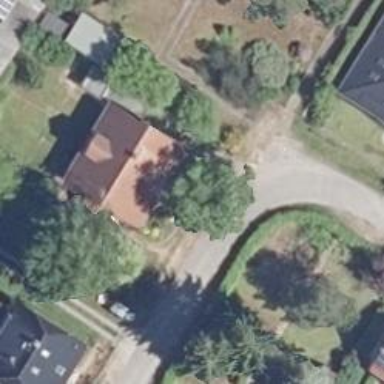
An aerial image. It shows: Smoothly paved residential road.